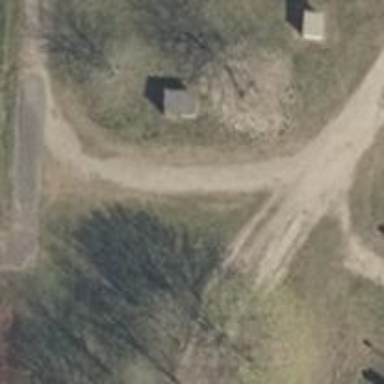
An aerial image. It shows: Gravel path.